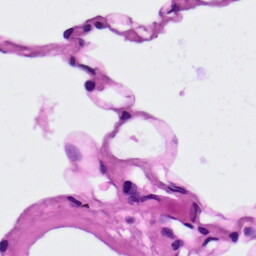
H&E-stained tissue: Lung